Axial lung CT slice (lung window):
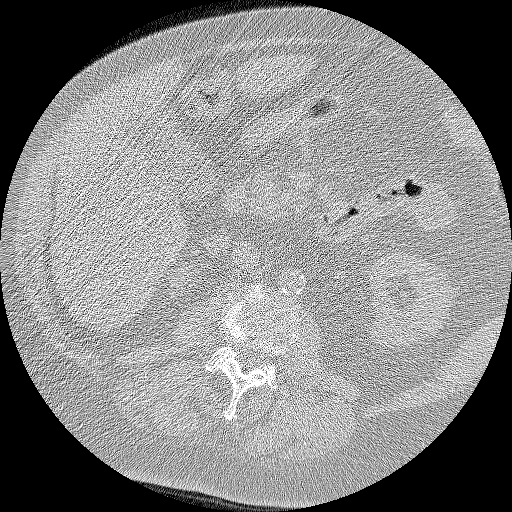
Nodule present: no